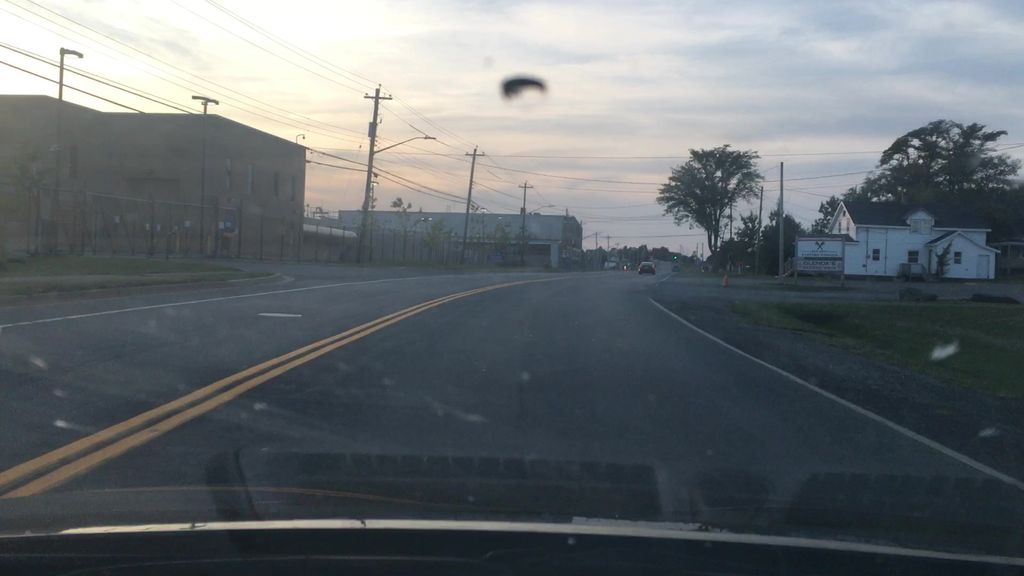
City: halifax